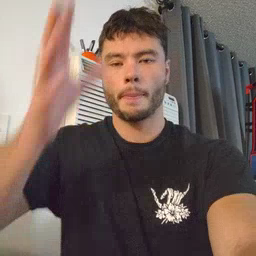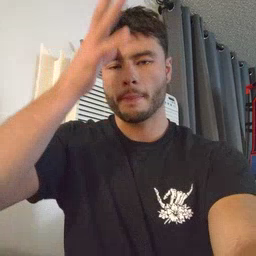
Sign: man